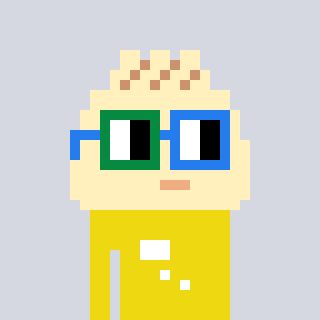
a pixel art character with square green and blue glasses, a porkbao-shaped head and a yellow-colored body on a cool background